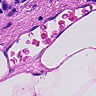
Metastatic tissue present: no